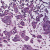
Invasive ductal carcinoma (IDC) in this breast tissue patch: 0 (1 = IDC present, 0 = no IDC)